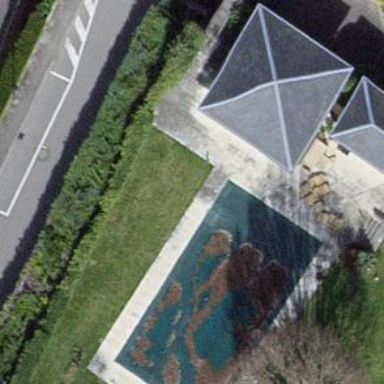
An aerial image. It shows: Swimming pool located in leisure land.